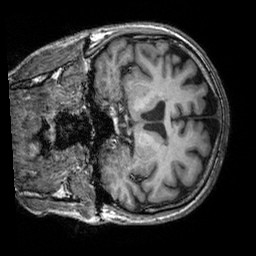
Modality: T1w
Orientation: coronal
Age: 40
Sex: male
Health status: healthy
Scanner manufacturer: siemens
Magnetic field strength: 3 T
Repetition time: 2.3 s
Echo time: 0.00303 s